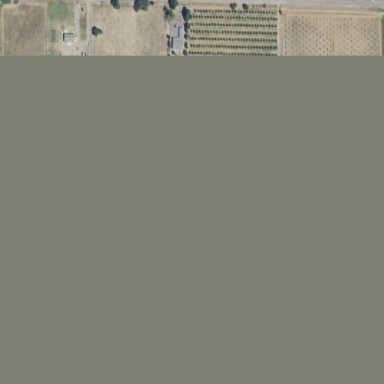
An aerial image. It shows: Orchard.